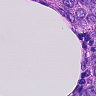
Metastatic tissue present: yes